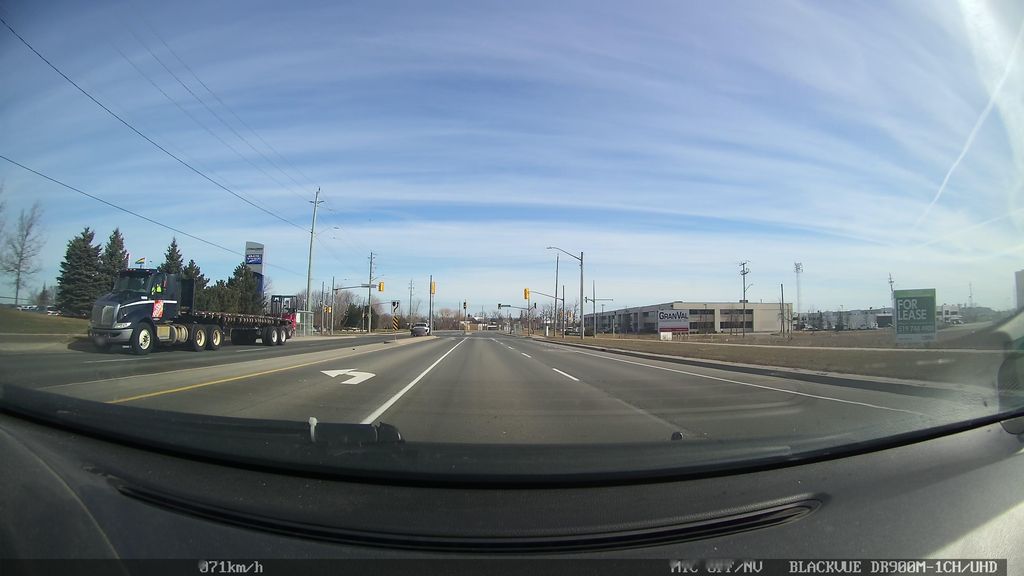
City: kitchener-waterloo